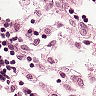
Metastatic tissue present: no